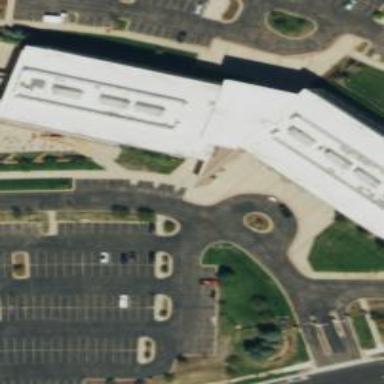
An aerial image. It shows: Office building with flat roof.